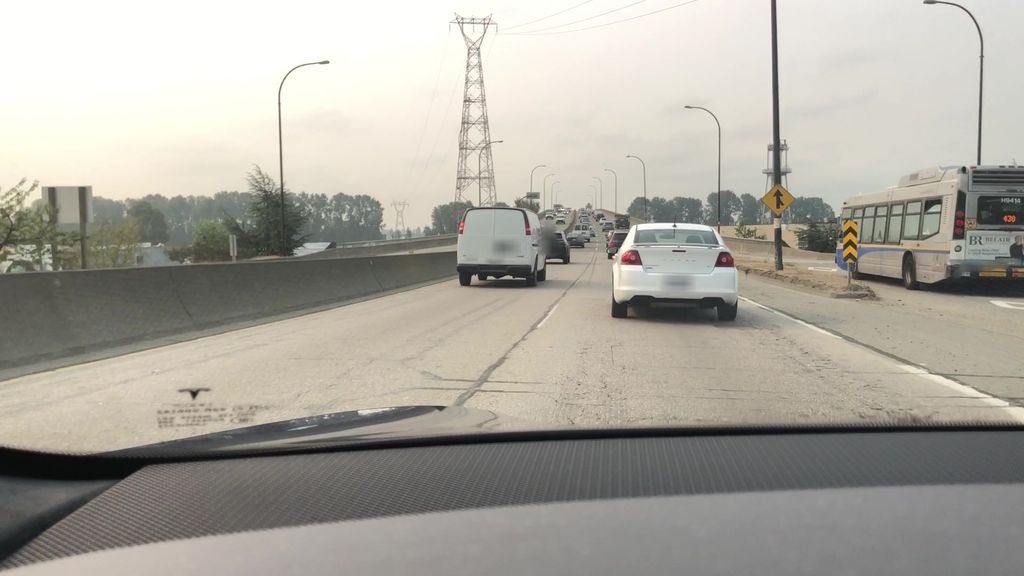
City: vancouver